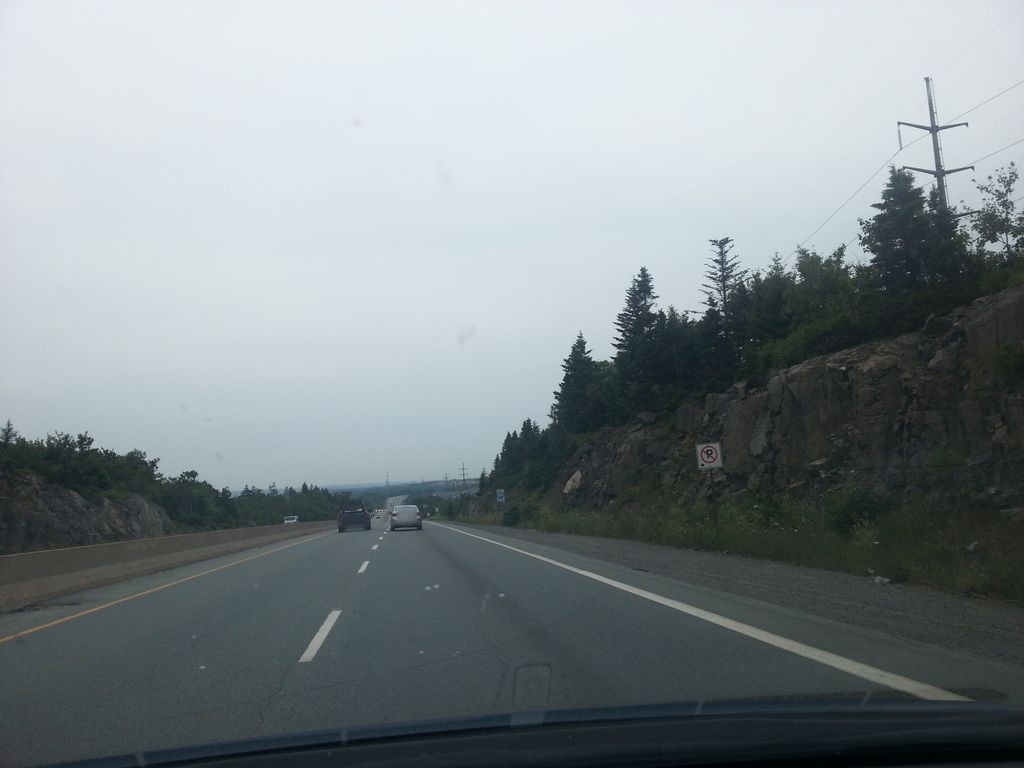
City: halifax